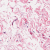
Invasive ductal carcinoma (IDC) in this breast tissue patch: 0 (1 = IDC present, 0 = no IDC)